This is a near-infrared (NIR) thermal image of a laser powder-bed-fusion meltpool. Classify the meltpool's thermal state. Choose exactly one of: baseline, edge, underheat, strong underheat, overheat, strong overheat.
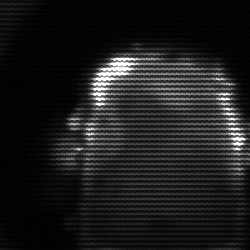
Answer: baseline